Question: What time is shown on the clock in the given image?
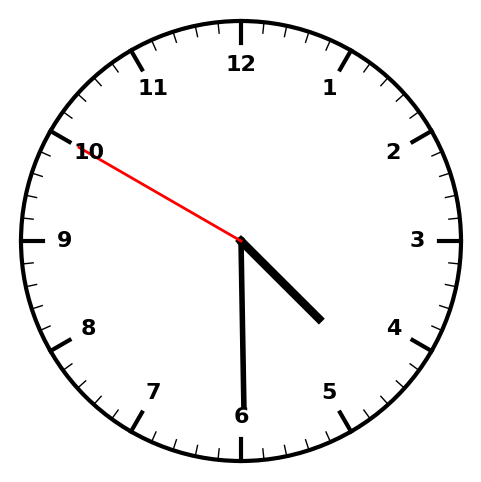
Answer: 04:29:50